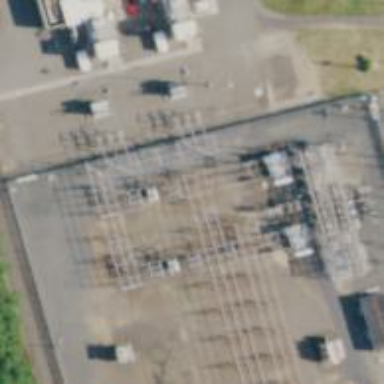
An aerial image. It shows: Switch for power supply.